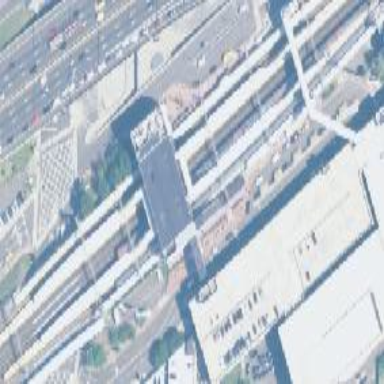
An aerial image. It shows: Platform at the railway station with shelter for public transport.